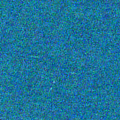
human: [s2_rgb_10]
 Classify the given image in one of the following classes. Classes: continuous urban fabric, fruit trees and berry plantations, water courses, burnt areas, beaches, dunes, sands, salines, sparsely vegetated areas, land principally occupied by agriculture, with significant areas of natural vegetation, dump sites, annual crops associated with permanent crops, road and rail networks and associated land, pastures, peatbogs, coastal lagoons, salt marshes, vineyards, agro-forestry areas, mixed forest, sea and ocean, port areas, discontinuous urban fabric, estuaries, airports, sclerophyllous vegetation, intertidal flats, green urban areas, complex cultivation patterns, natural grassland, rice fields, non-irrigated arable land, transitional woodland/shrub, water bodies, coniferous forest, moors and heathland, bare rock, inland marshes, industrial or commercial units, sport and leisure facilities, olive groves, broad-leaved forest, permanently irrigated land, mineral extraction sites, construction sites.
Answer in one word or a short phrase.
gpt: sea and ocean